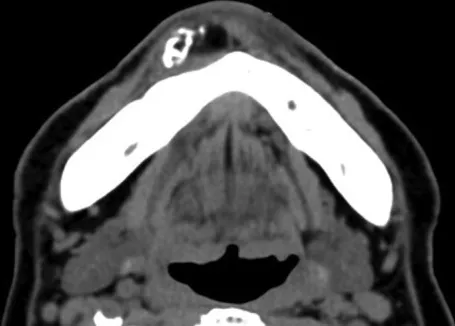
Computed tomographic scan shows a smooth mass of partial calcification at the mental region.
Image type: radiology (ct)